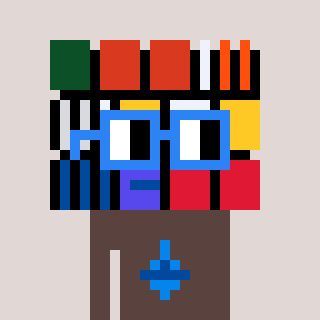
a pixel art character with square blue glasses, a abstract-shaped head and a darkbrown-colored body on a warm background